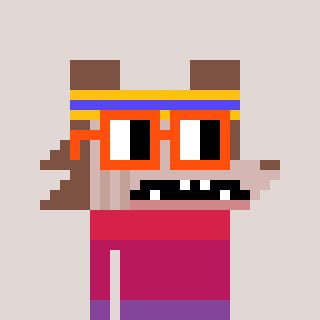
a pixel art character with square orange glasses, a werewolf-shaped head and a purple-colored body on a warm background